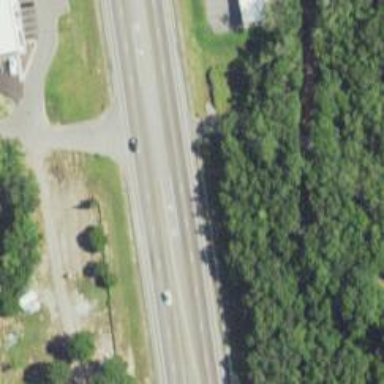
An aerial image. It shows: Primary highway that is also expressway.